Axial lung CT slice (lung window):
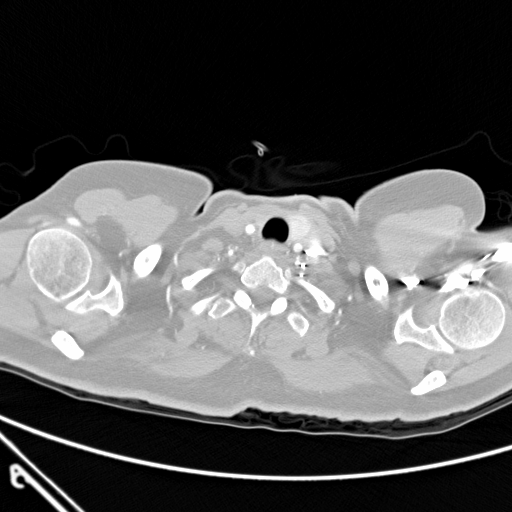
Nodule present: no